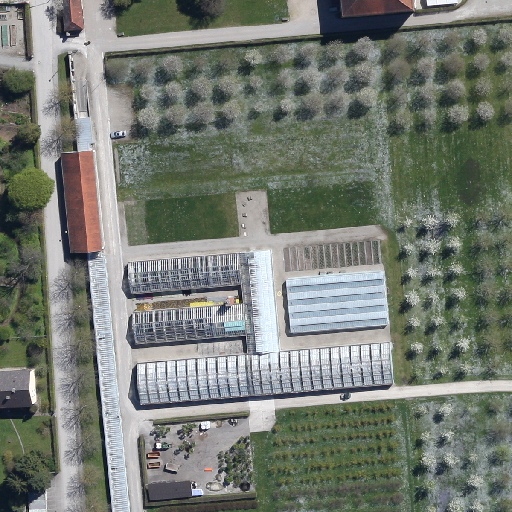
Referring expression: road